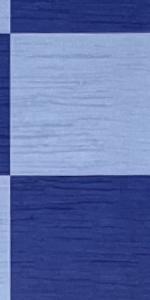
Label: Empty